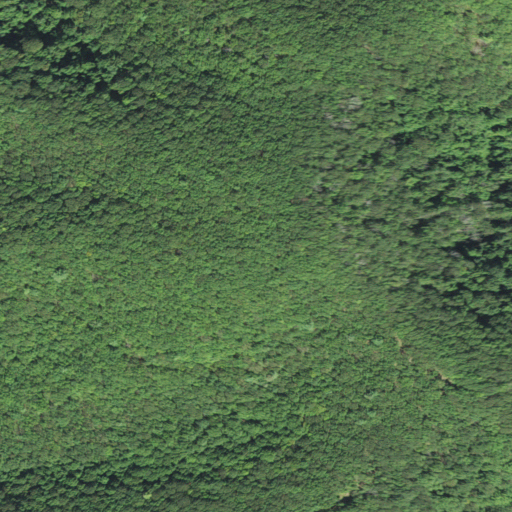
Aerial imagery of mountain in West Virginia named Wolf Hills containing deciduous forest and mixed forest